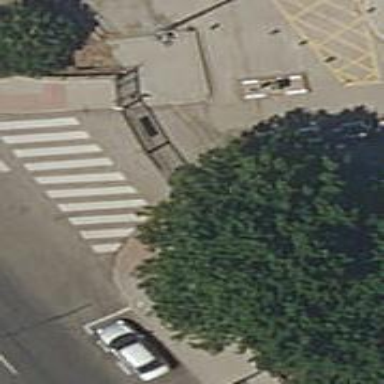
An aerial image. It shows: Kerb barrier.